Interaction volume radius: 5 \u00c5
Interaction volume height: 30 \u00c5
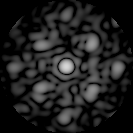
Disorder parameter: 0.4343